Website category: book
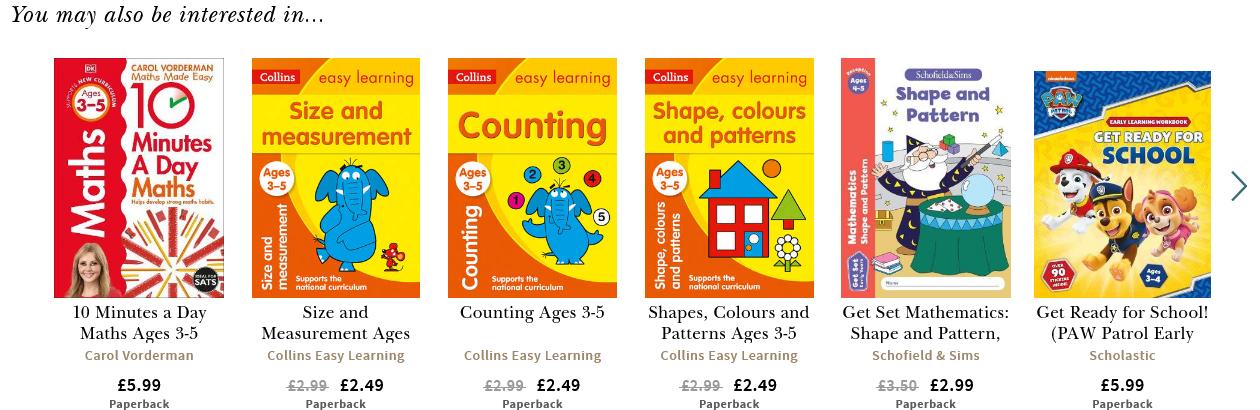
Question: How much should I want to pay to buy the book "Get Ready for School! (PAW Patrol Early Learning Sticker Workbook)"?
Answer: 5.99

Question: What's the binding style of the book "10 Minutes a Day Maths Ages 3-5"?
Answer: Paperback

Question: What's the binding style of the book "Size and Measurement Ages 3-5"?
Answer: Paperback

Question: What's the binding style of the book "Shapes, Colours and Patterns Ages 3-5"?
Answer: Paperback

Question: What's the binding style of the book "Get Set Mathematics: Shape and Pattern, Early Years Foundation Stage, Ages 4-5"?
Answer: Paperback

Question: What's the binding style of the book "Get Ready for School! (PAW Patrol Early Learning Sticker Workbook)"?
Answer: Paperback

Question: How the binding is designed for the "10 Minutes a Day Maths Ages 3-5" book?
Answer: Paperback

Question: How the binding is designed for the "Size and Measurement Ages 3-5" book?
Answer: Paperback

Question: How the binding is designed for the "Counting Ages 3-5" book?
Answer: Paperback

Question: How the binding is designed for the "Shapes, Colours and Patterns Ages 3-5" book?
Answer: Paperback

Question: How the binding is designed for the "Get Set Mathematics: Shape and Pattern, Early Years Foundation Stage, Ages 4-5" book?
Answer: Paperback

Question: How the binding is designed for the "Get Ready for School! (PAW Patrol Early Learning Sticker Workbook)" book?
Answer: Paperback

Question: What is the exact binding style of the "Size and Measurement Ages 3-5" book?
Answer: Paperback

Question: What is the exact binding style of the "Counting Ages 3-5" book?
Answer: Paperback

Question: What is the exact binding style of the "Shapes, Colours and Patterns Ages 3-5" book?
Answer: Paperback

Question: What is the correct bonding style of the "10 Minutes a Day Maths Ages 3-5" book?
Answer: Paperback

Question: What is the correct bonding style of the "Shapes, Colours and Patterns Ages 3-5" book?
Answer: Paperback

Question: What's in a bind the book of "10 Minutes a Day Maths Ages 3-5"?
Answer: Paperback

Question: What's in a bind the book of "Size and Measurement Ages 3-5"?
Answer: Paperback

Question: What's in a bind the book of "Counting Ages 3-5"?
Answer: Paperback

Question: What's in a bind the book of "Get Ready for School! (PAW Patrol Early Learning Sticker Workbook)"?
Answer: Paperback

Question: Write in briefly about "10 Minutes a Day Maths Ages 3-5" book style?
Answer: Paperback

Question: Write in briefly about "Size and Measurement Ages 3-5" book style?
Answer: Paperback

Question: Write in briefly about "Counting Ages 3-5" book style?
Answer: Paperback

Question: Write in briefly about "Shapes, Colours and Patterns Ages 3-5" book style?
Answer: Paperback

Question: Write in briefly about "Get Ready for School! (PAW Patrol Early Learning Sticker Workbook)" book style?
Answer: Paperback

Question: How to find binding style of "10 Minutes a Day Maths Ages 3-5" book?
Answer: Paperback

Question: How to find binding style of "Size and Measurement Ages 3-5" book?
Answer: Paperback

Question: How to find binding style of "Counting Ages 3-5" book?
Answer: Paperback

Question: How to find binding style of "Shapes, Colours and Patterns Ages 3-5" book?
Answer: Paperback

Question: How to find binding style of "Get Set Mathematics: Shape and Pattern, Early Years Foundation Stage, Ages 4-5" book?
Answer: Paperback

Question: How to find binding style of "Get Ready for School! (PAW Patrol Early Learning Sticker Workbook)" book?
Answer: Paperback